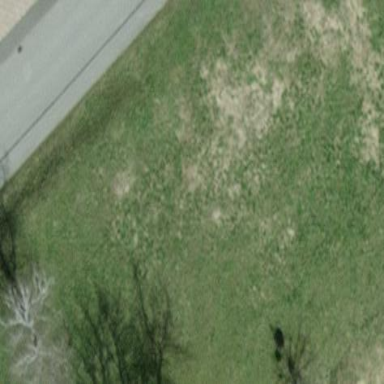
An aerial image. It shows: Area covered with grass.